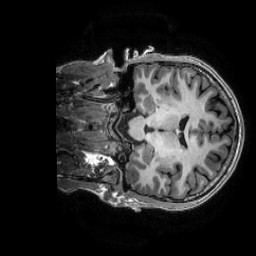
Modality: T1w
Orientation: coronal
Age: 31
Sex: male
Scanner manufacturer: ge
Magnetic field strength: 3 T
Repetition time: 0.0073 s
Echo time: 0.003 s